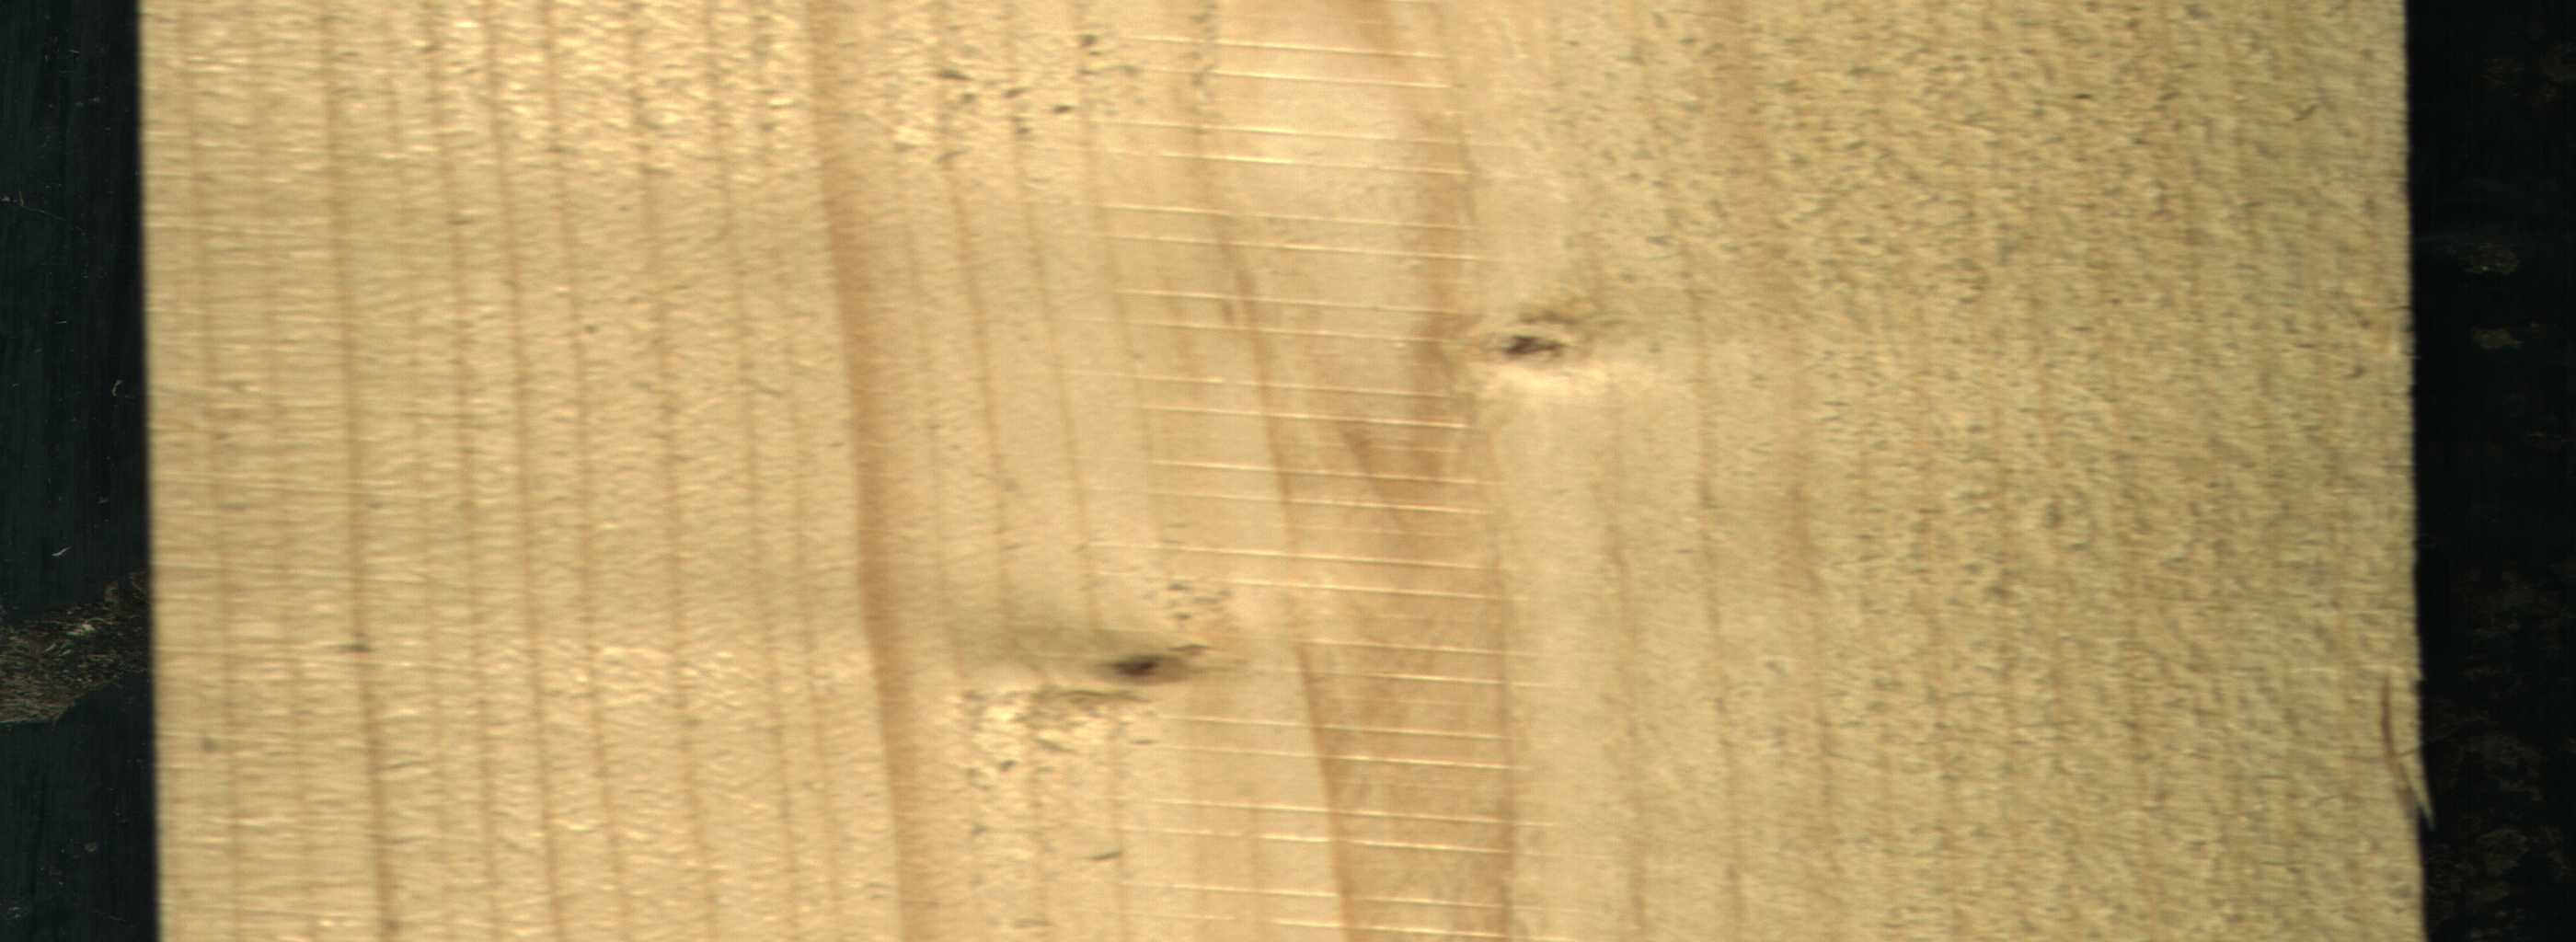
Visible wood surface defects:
Live_Knot
Live_Knot